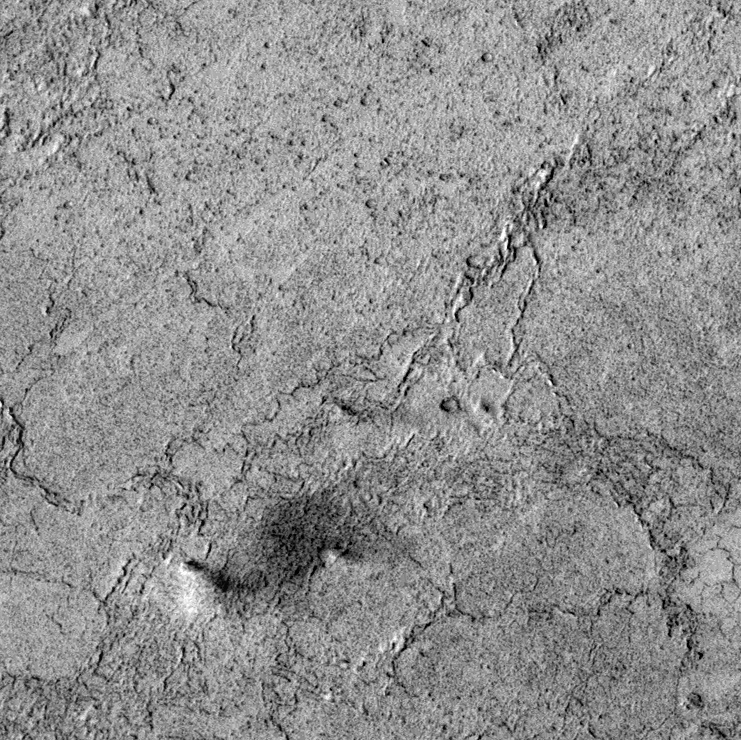
Label: dustdevil